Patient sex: M
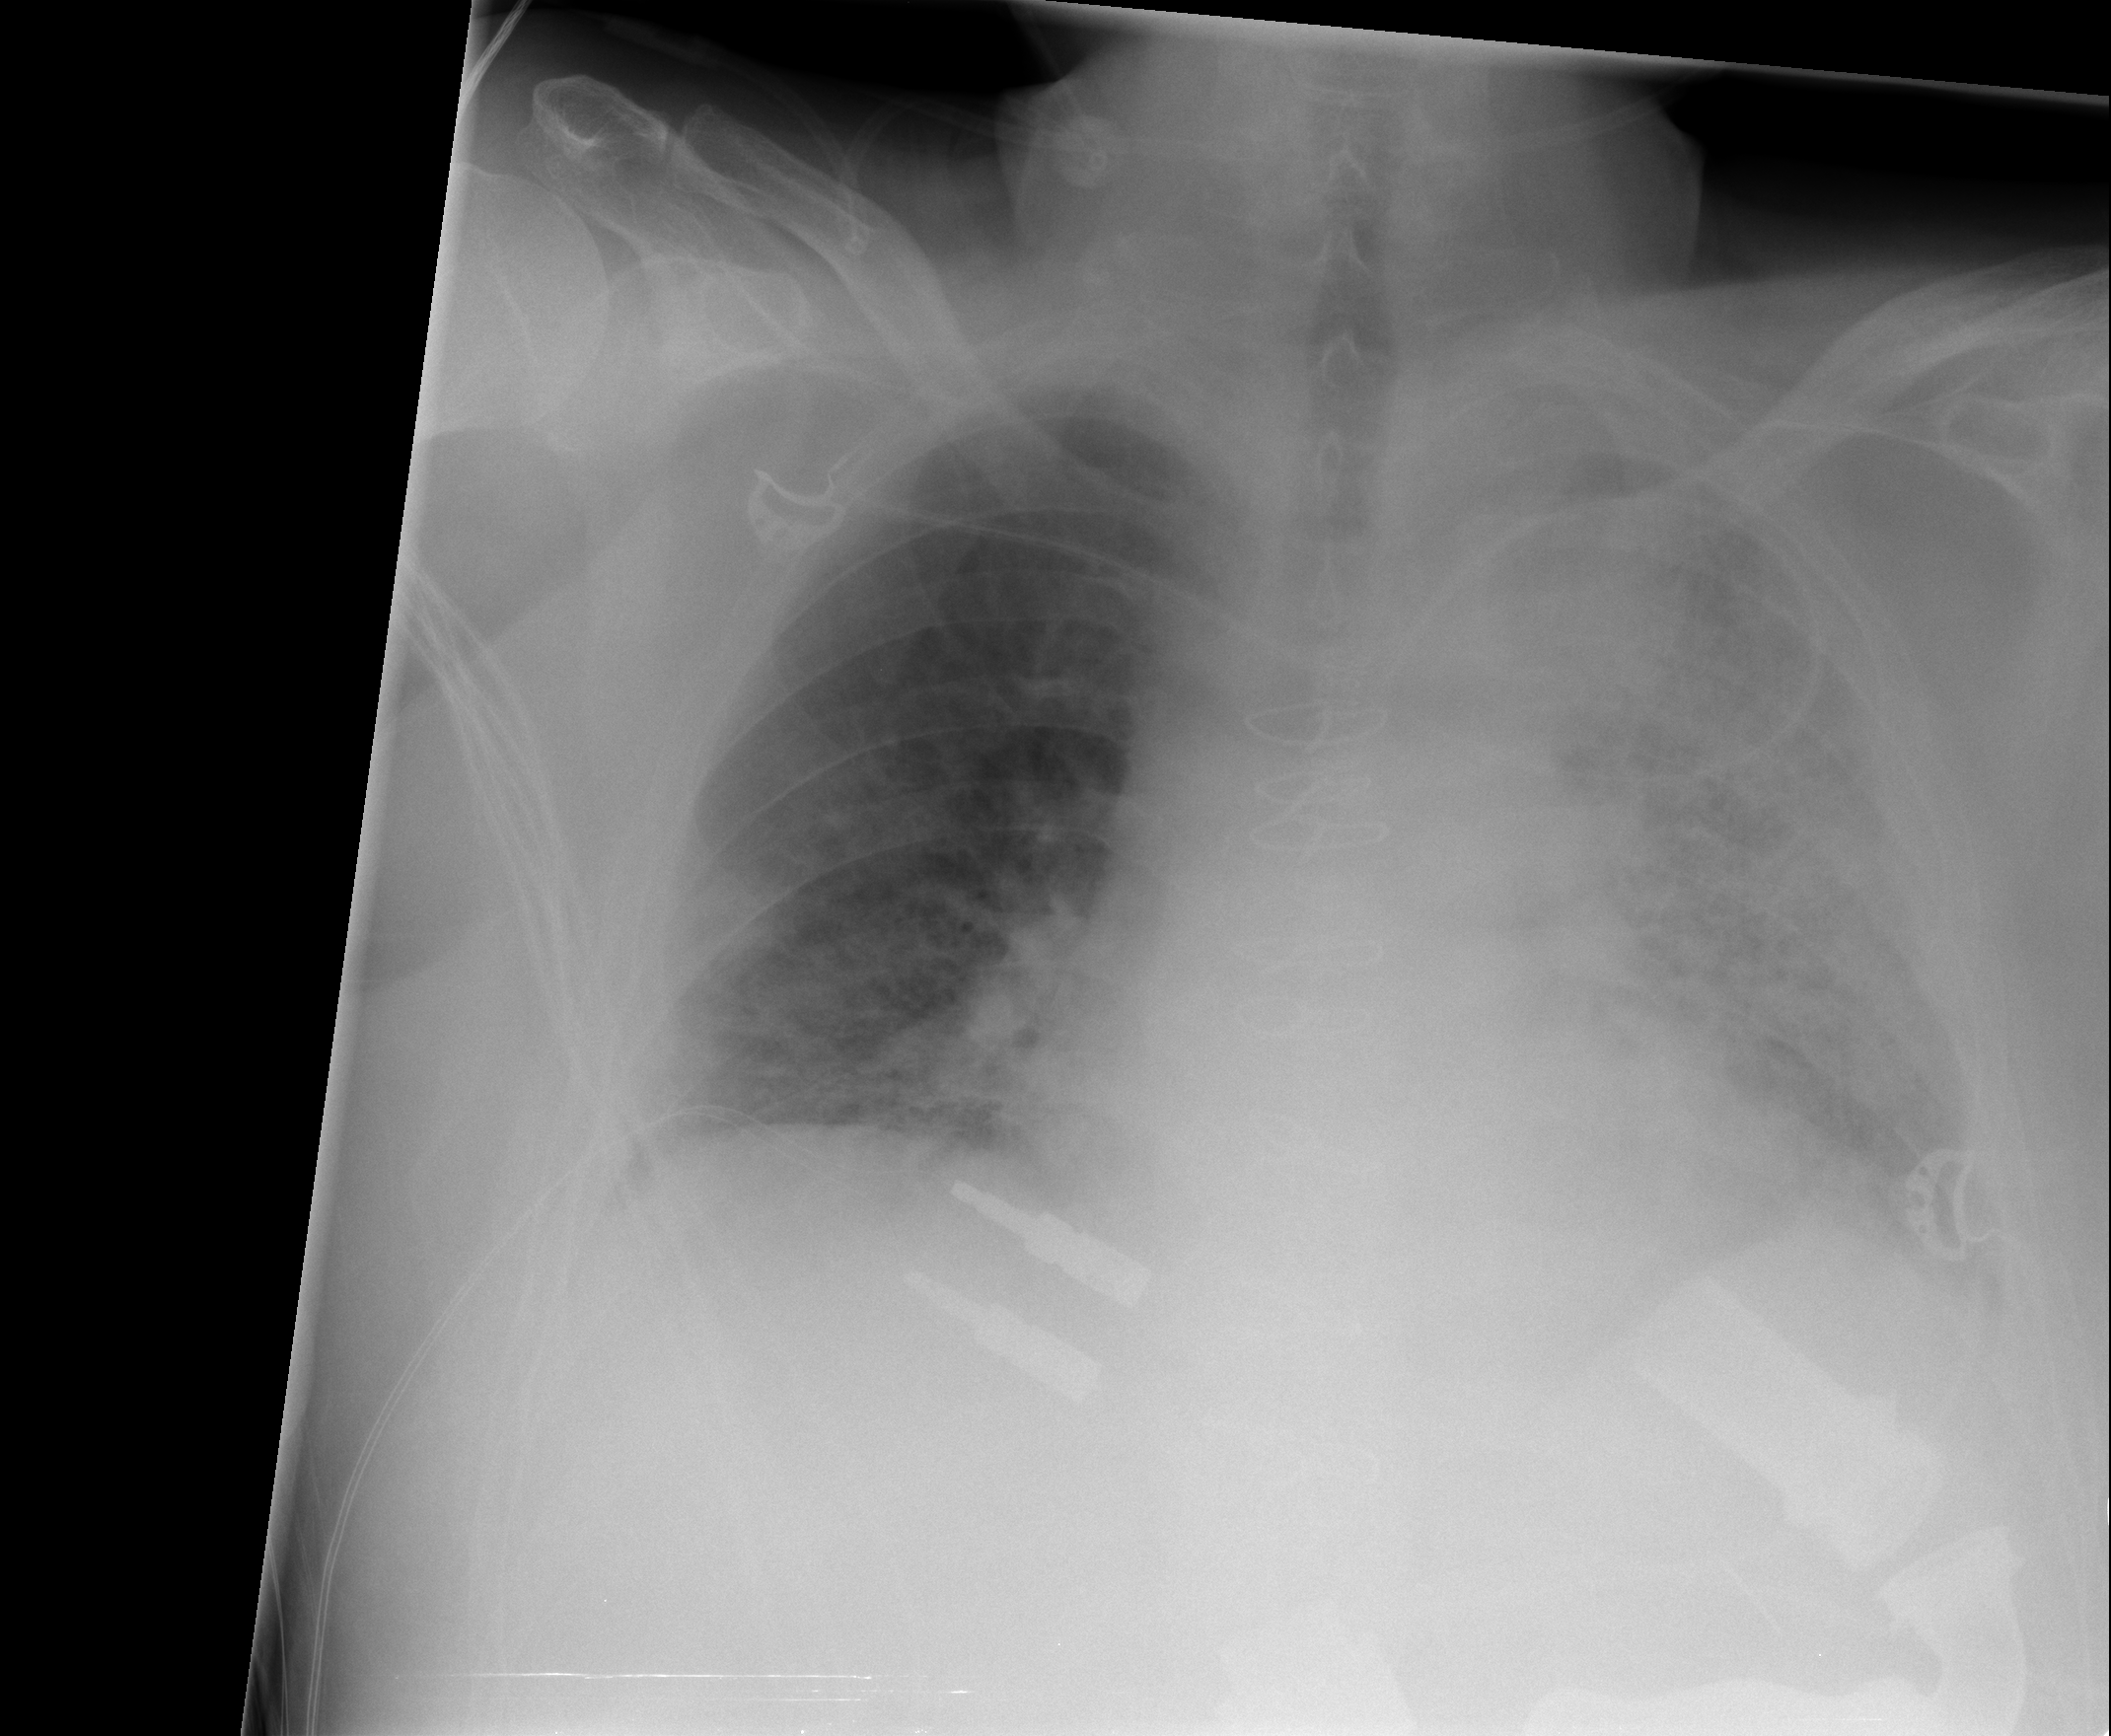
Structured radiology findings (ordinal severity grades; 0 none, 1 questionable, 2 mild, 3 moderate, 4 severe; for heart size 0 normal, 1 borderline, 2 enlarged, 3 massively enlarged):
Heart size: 1
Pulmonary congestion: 2
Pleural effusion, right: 1
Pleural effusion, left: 2
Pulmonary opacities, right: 2
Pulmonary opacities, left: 4
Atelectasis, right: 2
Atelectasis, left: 2